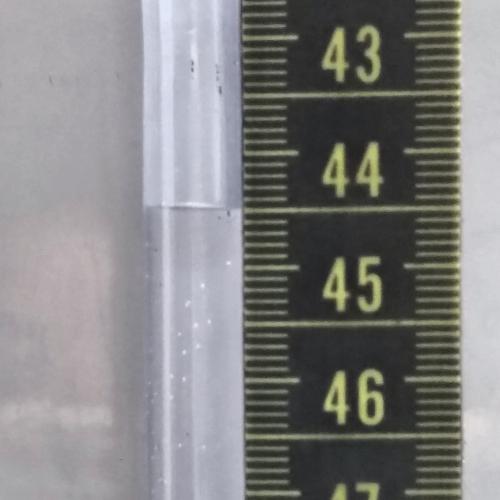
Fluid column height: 44.5 cm